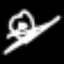
Label: donut